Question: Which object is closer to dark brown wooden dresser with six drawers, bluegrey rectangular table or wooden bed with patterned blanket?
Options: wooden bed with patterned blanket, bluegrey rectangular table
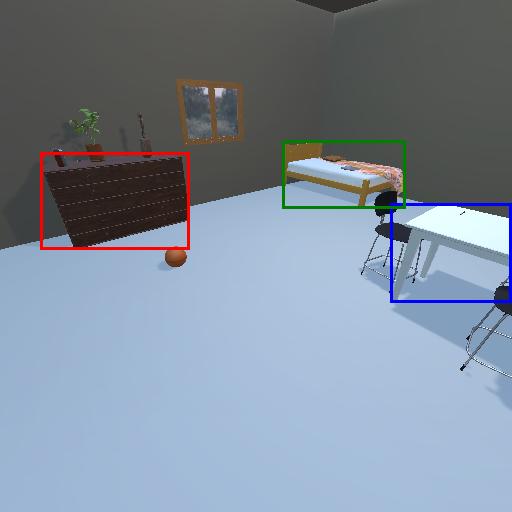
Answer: wooden bed with patterned blanket